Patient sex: M
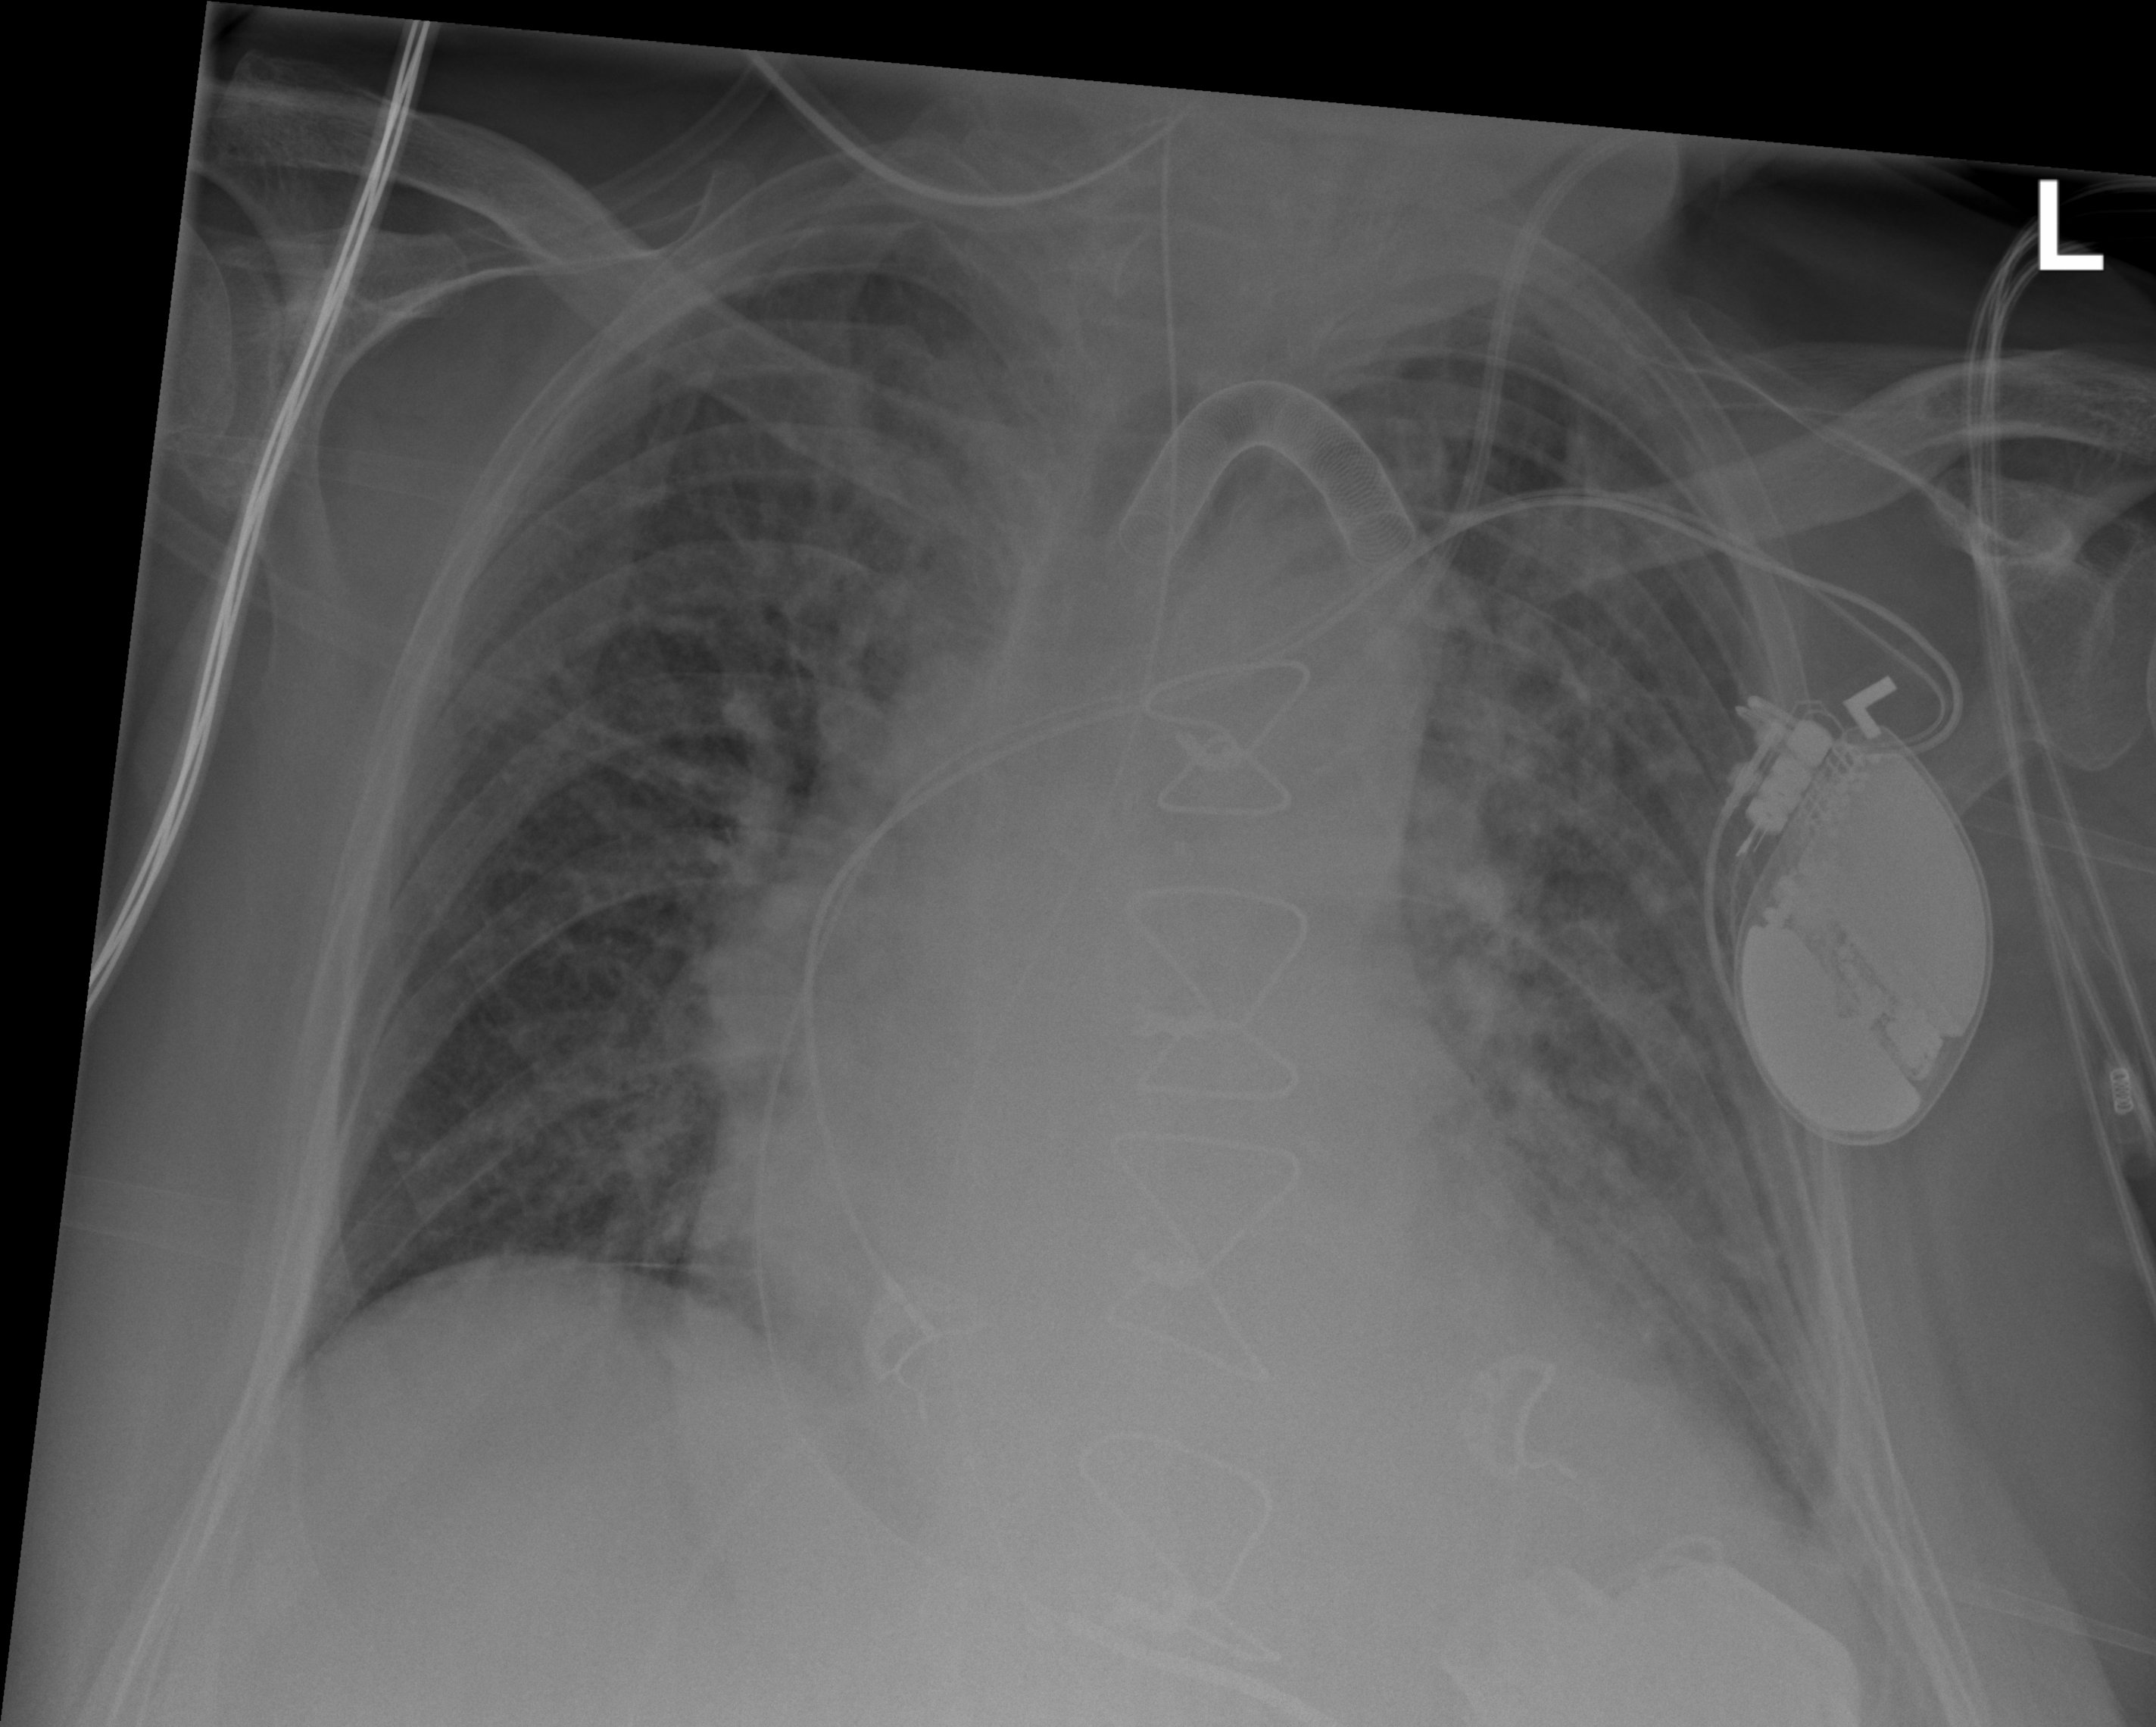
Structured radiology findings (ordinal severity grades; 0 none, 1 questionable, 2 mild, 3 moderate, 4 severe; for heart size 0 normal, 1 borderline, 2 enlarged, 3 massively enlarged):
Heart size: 3
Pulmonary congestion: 3
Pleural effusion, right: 0
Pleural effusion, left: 2
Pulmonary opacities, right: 2
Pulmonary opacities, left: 2
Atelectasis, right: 2
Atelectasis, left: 2